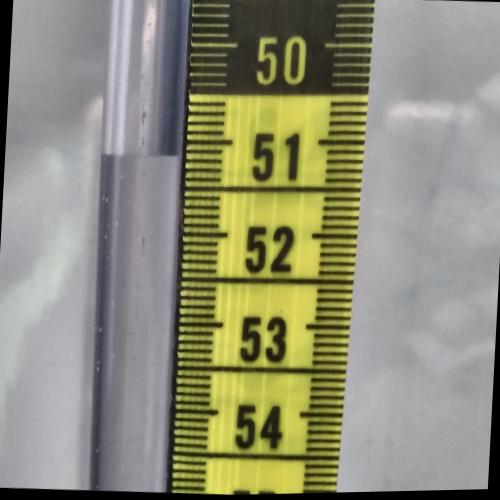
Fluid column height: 51.2 cm